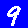
Digit: 9